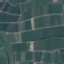
Land use / land cover class: PermanentCrop